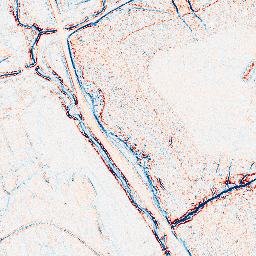
Category: edge_preserving
Decomposition family: bilateral
Decomposition parameters: d: 5
sigma_color: 50
sigma_space: 150
Upsampling method: regularized
Upsampling parameters: scale: 4
lambda_reg: 0.001
Upsampling scale: 4